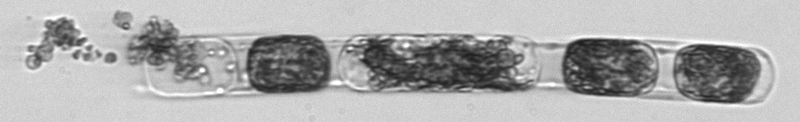
Label: Hemiaulus